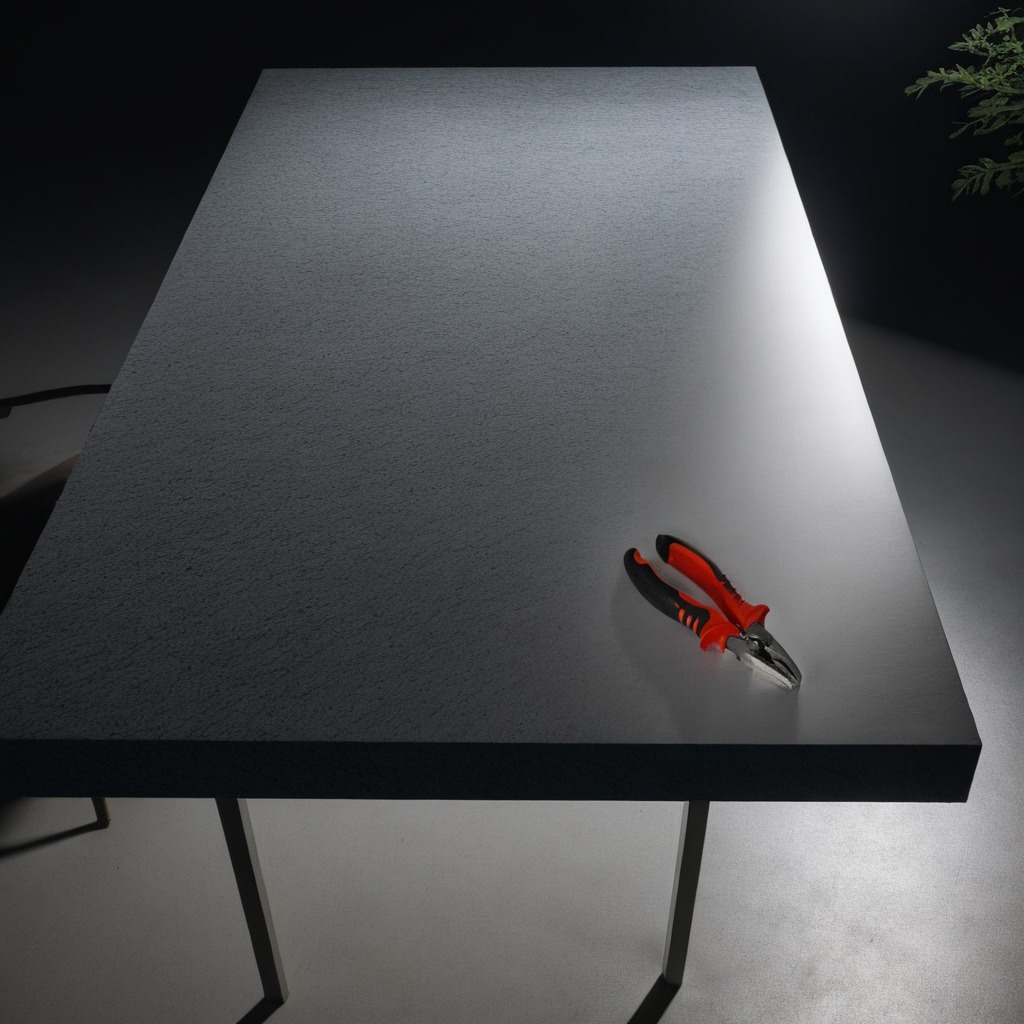
A plier is lying on a clean granite table inside a workshop at night dim ambient light soft shadows worn but